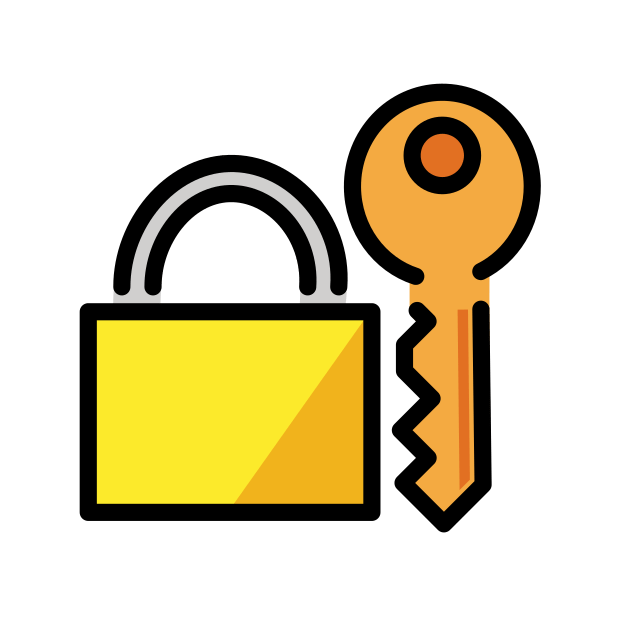
Emoji: 🔐
Name: closed lock with key
Unicode: 0x1f510